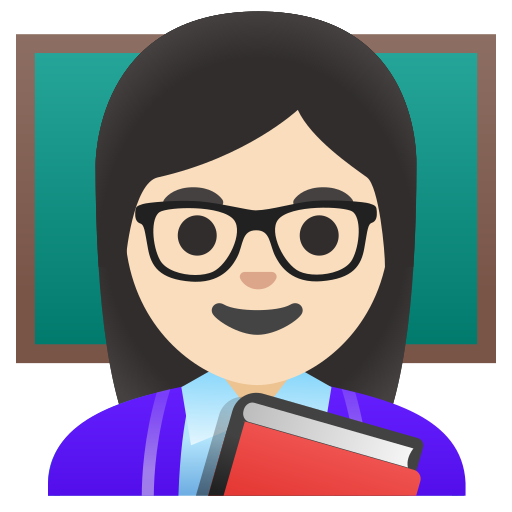
Emoji: 👩🏻‍🏫